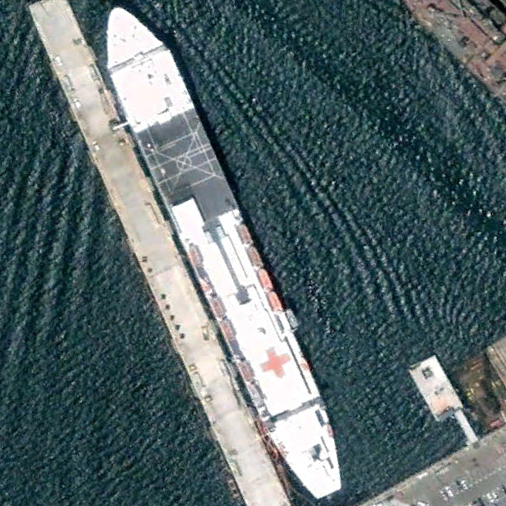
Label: Medical_ship